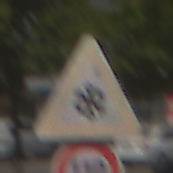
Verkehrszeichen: SchneeOderEisglaette
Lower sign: Geschwindigkeit110
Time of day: Midday
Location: Outdoor (Urban)
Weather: Clear
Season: NotSpecified
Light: Natural